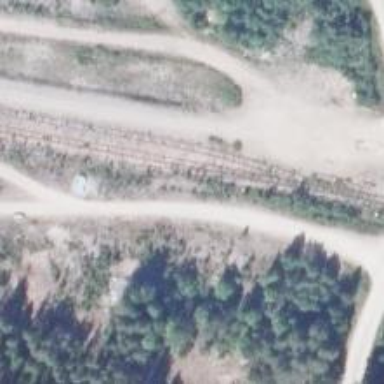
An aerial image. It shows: Wedge used for railway derailment.